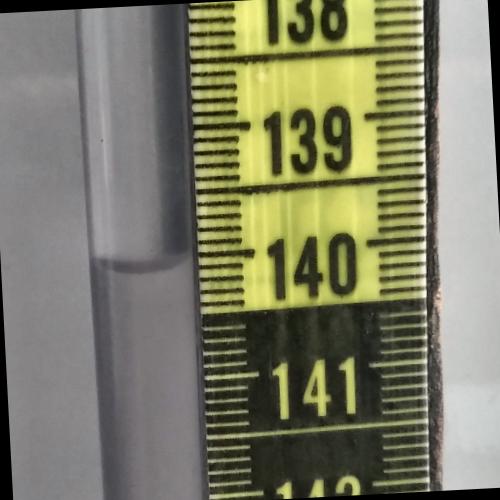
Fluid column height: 140.1 cm